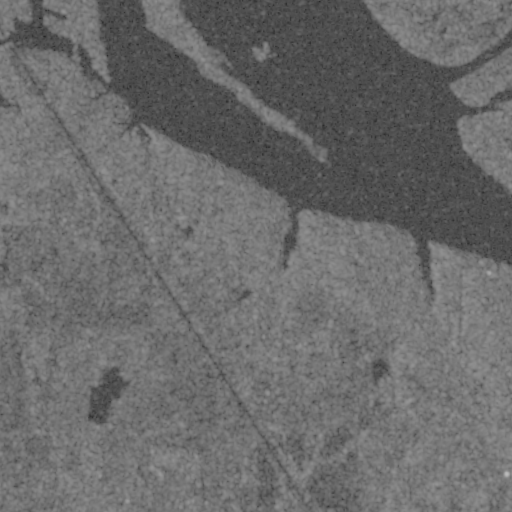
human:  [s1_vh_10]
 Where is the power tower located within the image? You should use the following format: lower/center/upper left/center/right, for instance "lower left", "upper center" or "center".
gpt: The power tower is located in the lower left of the image.
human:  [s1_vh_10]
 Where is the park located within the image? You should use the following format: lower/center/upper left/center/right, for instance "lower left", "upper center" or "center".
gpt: There is no park in the image.

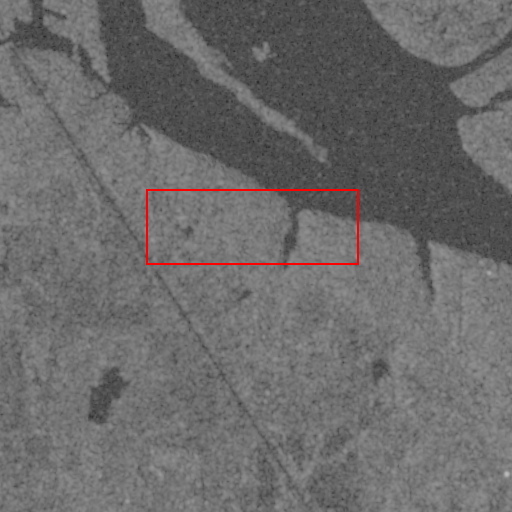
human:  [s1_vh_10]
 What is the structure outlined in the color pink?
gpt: There is no pink outline.
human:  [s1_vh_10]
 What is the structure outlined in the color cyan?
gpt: There is no structure outlined in cyan.